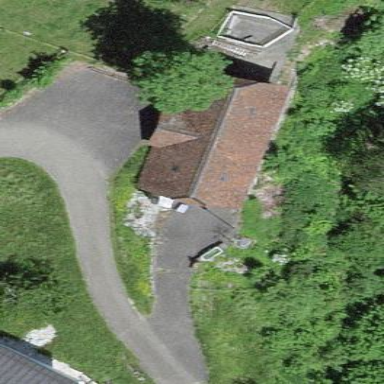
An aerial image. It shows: Shed building.